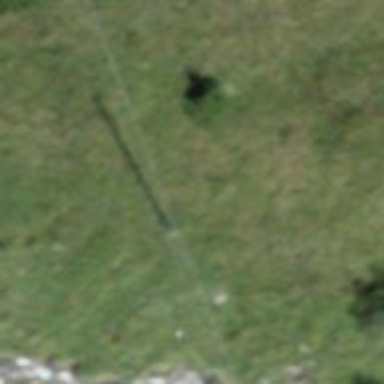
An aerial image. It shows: Power pole.